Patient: sex M, age 71
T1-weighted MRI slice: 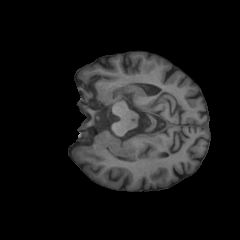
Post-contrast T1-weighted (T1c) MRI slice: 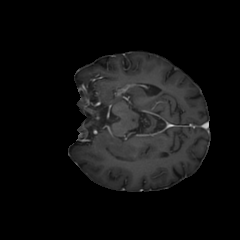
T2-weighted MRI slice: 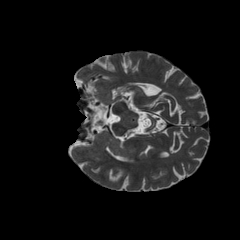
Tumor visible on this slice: no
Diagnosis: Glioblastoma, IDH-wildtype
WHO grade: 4